Question: After combining some jsp url with bean parameter inside the link href attribute I am getting wrong representation. What can be wrong here?
Here is the code:
'''
<form method="post" action="<c:url value="/rest/categories/add/category/to/${categoriesBean.currentCategoryKey}"/>">
<table>
<tr>
<td>Parent :</td>
<td id="parentKey"></td>
</tr>
<tr>
<td>Name :</td>
<td><input id="categoryName" type="text"/></td>
</tr>
</table>
</form>
'''
Attached is the presentation:

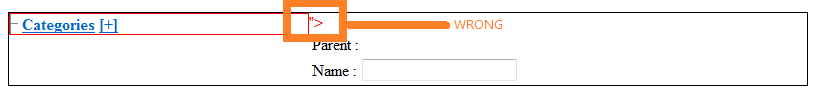
Answer: Do it like this...not aware of 'jsp' but it's the only quotes issue on line 1
'''
<form method="post" action='<c:url value="/rest/categories/add/category/to/${categoriesBean.currentCategoryKey}"/>' >
'''